Field crop: maize
Growth stage: 1
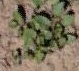
Species: convolvulus